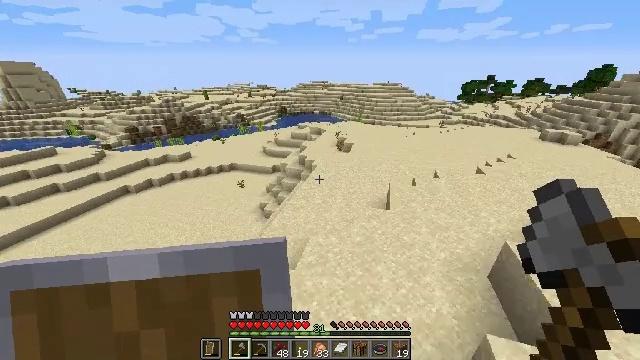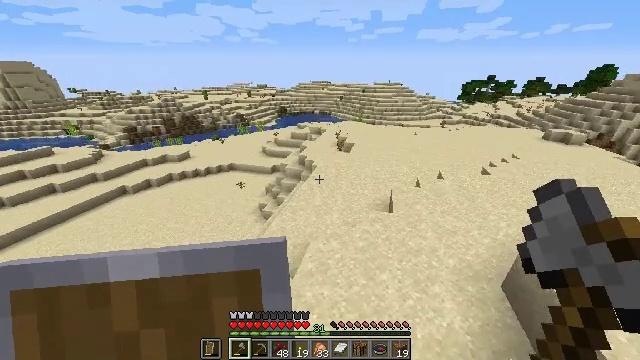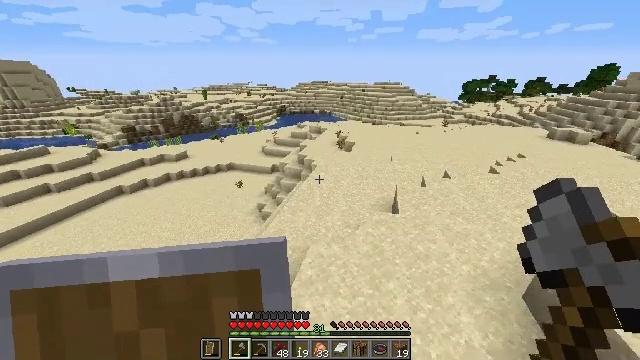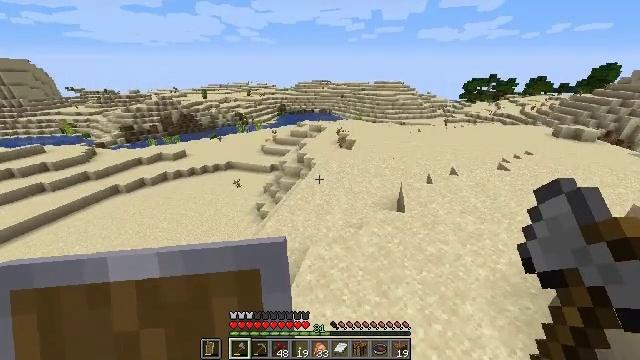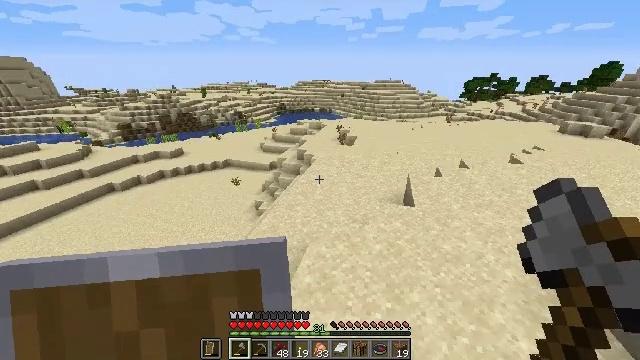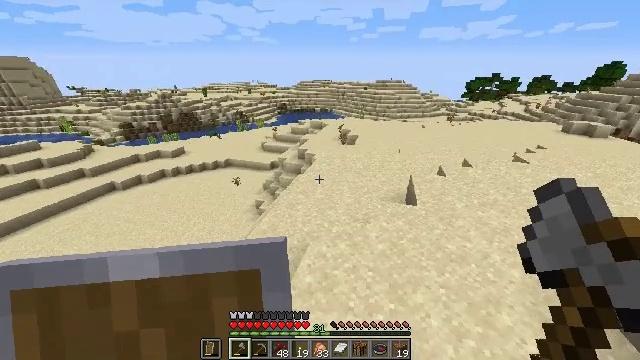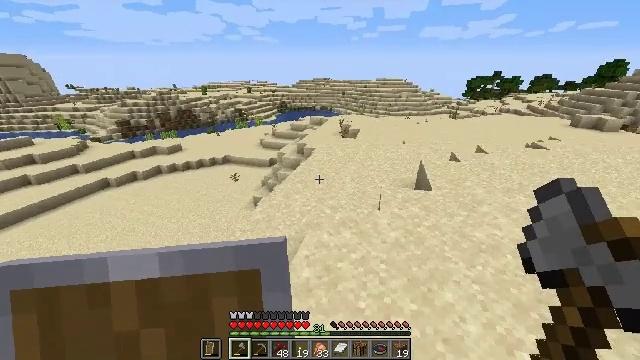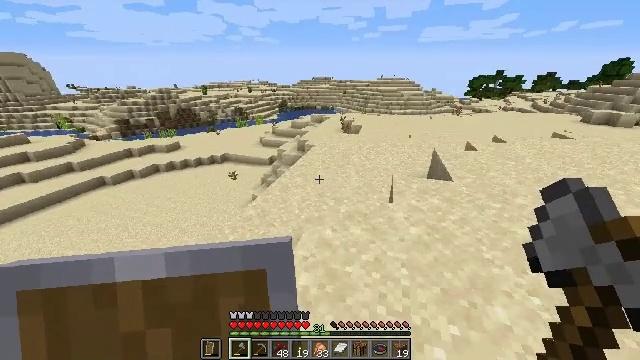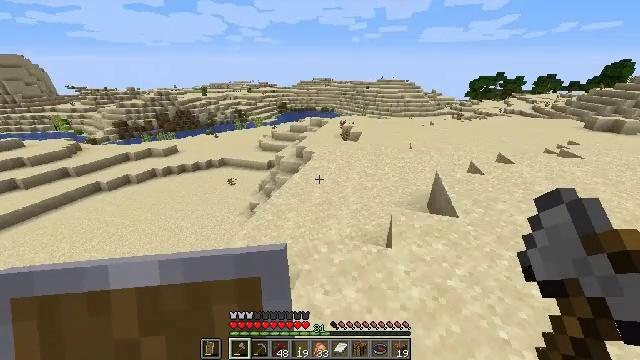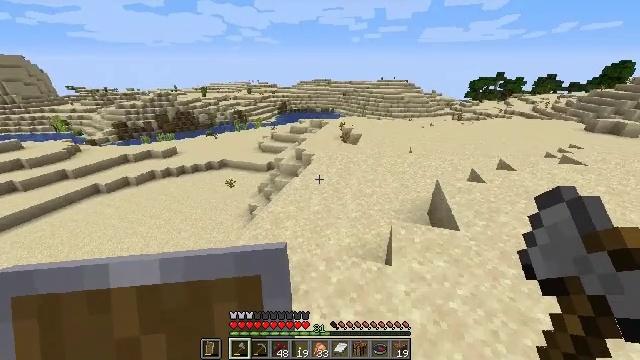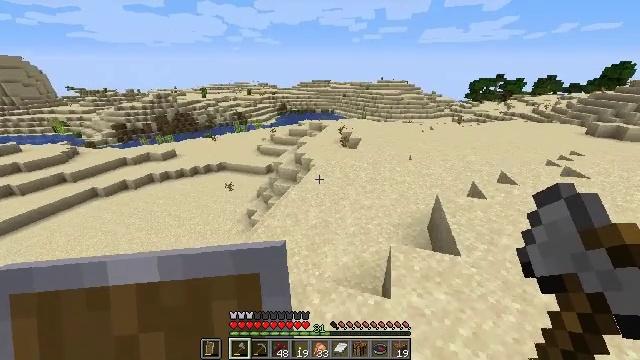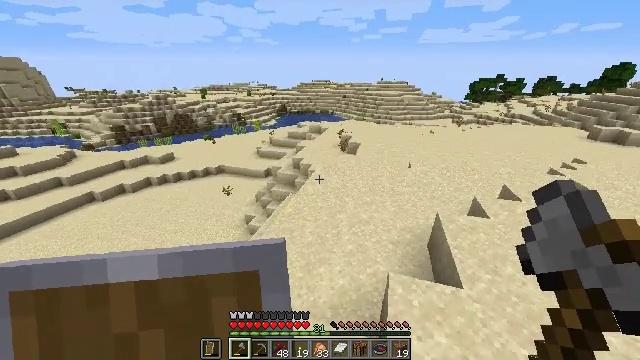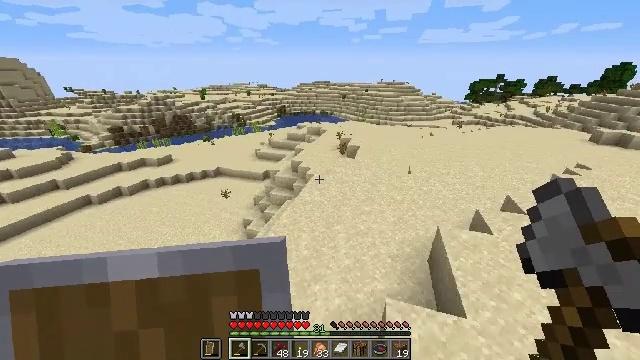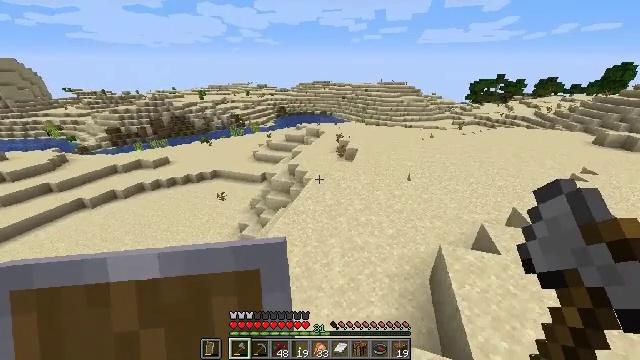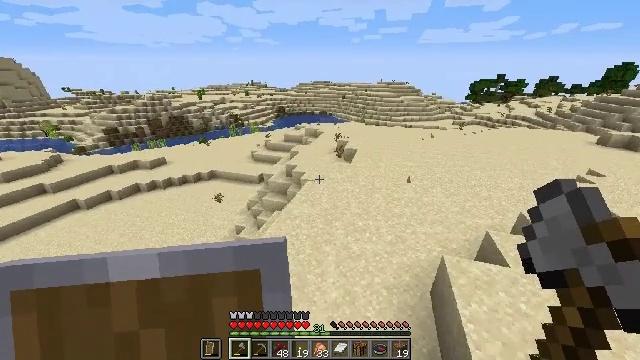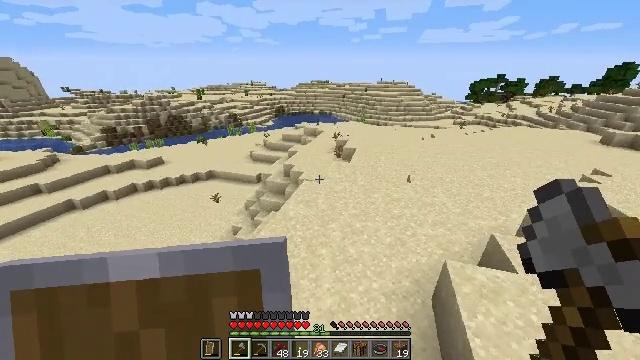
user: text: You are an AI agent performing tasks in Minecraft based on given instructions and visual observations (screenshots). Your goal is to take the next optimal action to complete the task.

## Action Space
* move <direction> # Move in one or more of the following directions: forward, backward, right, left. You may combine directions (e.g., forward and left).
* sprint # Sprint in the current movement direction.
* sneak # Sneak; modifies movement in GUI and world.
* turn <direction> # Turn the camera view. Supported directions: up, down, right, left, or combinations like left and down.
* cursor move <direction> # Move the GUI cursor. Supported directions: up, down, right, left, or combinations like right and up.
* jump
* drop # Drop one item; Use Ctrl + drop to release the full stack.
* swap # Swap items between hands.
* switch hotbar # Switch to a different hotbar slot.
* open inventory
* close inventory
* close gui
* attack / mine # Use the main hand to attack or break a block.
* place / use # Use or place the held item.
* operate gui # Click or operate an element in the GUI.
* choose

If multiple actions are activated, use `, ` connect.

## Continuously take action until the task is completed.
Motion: motion action
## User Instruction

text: Break the sand block.
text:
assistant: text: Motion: move forward
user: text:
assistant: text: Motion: move forward
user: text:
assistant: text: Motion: move forward
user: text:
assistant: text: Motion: move forward
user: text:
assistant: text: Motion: move forward
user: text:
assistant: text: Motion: move forward
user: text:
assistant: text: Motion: move forward and move right, jump
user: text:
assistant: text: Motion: move forward and move right, jump
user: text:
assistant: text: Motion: move forward and move right, jump
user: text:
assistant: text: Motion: move forward and move right, jump
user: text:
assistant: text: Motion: move forward and move right, jump
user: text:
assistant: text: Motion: move forward and move right
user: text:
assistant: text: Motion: move forward and move right
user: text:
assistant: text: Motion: move forward and move right
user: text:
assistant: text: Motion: move forward and move right
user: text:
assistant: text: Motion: move forward and move right
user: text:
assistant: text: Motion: move forward and move right
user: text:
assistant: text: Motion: move forward and move right
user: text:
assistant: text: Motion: move forward and move right, jump
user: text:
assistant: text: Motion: move forward and move right, jump
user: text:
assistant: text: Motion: move forward and move right, turn left, jump
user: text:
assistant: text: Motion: move forward and move right, turn left and up, jump
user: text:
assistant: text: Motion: move forward and move right, turn left, jump
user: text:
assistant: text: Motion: move forward and move right, turn left
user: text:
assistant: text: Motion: move forward and move right, turn left
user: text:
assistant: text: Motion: move forward and move right, turn left and up
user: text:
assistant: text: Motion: move forward and move right, turn left and up
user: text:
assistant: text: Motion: move forward and move right, turn left and up
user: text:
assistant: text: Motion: move forward and move right, turn left and up
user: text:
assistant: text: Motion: move forward and move right, turn left and up